Current action and preconditions to check: path_clear

Your task: For each precondition in the list above, predict whether it will hold at this action.

Consider the current scene as observed from the mobile robot's camera, and analyze the predicted future states of all dynamic agents (e.g., people, animals, vehicles, or any moving entities) within the NEXT SECOND.

IMPORTANT: Only answer "very likely" if you are absolutely certain—based on strong, clear evidence—that a dynamic agent will violate the precondition in the predicted future state. Do NOT answer "very likely" for unlikely, ambiguous, or low-probability risks.

Ask yourself for each precondition: Is there a high probability, with clear and convincing evidence, that the predicted future states of any dynamic agent will interfere with the predicted future state of the currently executing action within the NEXT SECOND, causing that precondition to fail?

Assess the risk level based on these predictions. Use "likely" or "very likely" if motions create a clear risk of interference.

Use "neutral" or "improbable" if agents are nearby but their predicted paths are clearly diverging or non-conflicting.

Failure Risk Categories: "very improbable", "improbable", "neutral", "likely", "very likely"

Answer Format: Output ONLY the probability_of_failure value from these categories: "very improbable", "improbable", "neutral", "likely", "very likely"

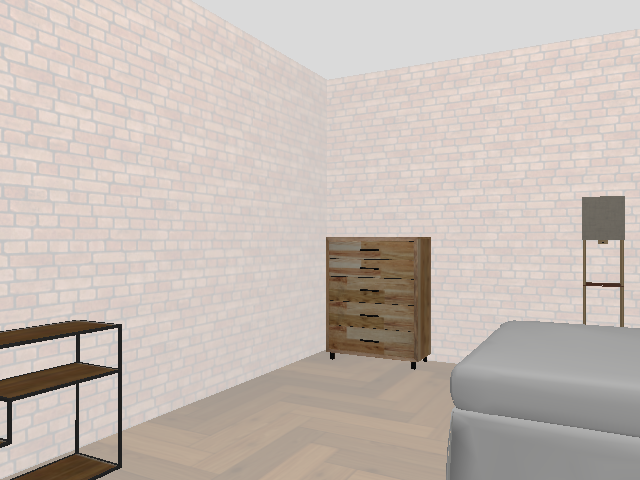

Answer: very improbable